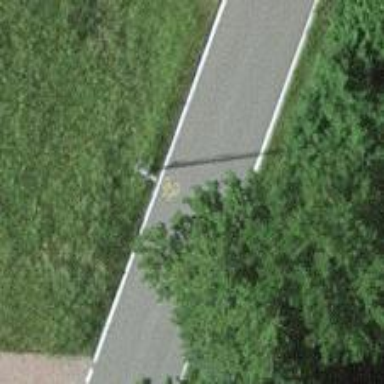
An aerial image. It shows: Tertiary road with cycle lane marked by pictograms.